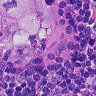
Metastatic tissue present: yes